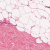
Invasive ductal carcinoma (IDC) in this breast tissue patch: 0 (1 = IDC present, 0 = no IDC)